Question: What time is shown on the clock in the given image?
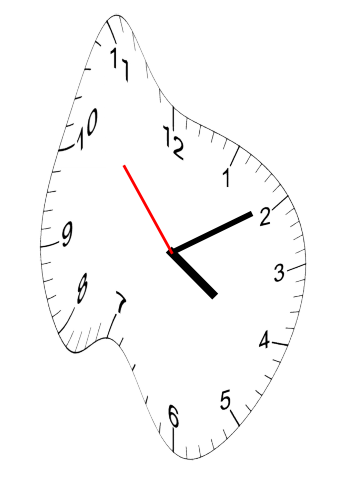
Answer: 04:09:53